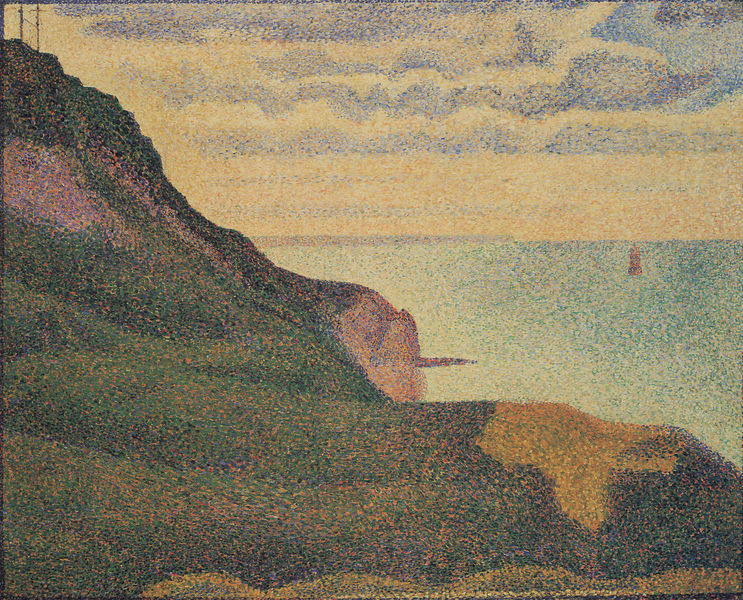
Titel: Les Grues et la percée
Künstler: Georges Pierre Seurat
Standort: Washington (District of Columbia)
Institution: National Gallery of Art
Schlagwörter: baum, berg, blau, felsen, himmel, meer, schatten, wasser, weiß, wolken, bäume, grün, landschaft, see, ufer, abend, frankreich, hell, licht, schwarz, gras, rasen, rot, wiese, wolke, dämmerung, horizont, hügel, morgen, natur, wiesen, insel, land, wole, rosa, wald, boot, turm, küste, schiff, segelboot, divisionismus, mast, pointilismus, berge, gebirge, klippen, farbe, lila, violett, linien, masten, tannen, duktus, bucht, steilküste, punkte, leuchtturm, strommast, wälder, tanne, landzunge, lanschaft, seurat, signac, landstrich, pointillismus, boje, strommasten, punktiert, normandie, etretat, kreidefelsen